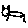
Label: cat